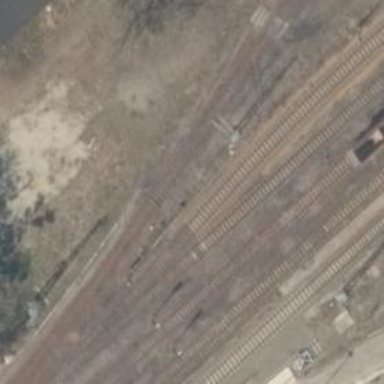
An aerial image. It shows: Railway yard used for servicing trains.